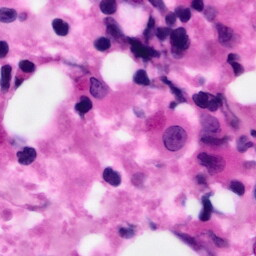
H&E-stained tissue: Pancreatic